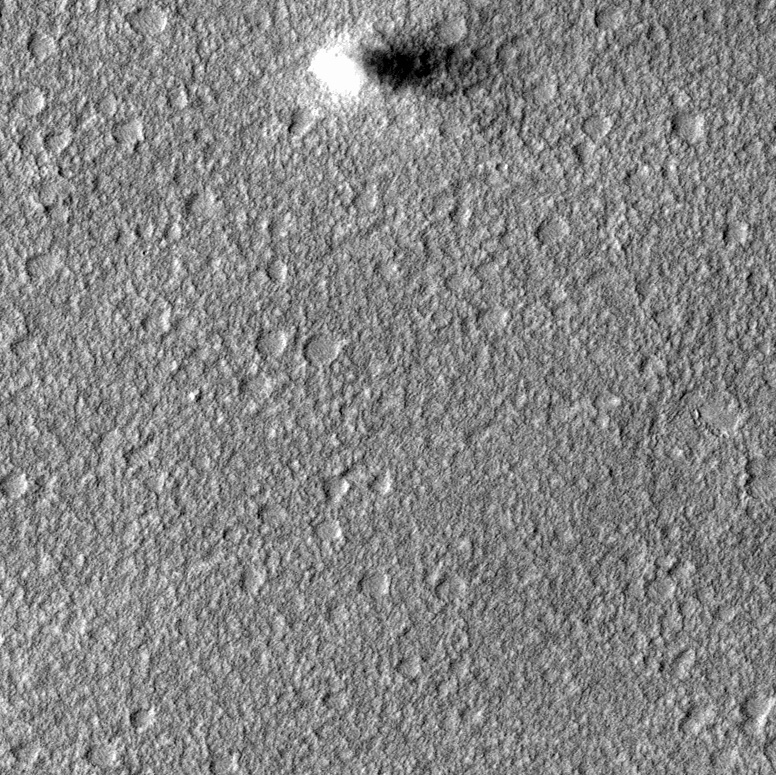
Label: dustdevil